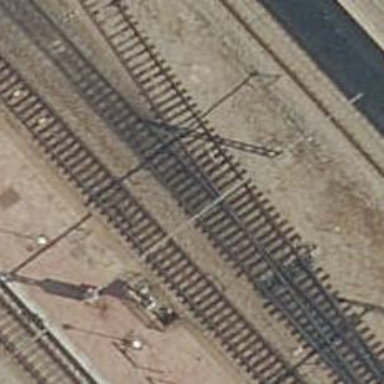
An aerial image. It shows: Railway track with contact line for electrification.